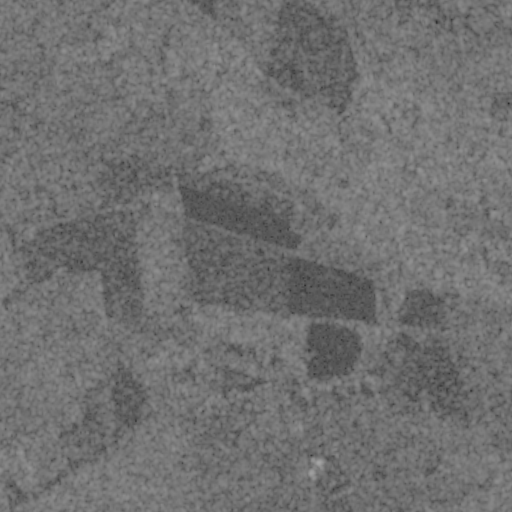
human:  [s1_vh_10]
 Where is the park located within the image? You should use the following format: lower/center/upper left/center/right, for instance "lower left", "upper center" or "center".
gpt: The park is located in the lower right of the image.
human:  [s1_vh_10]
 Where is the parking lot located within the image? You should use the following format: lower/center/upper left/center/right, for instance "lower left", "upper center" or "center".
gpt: The parking lot is located in the lower center of the image.
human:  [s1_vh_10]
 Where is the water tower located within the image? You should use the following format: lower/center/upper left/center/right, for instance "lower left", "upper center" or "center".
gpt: The water tower is located in the lower center of the image.
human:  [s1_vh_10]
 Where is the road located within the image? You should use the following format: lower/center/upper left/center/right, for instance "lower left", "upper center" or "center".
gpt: There is no road in the image.

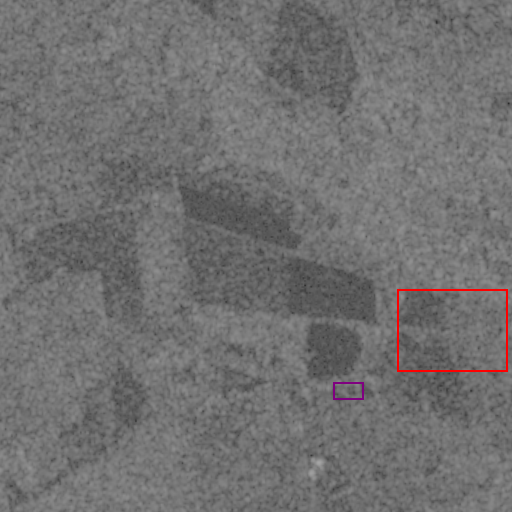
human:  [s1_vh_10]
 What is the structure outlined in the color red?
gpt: The structure outlined in red is a crop field.
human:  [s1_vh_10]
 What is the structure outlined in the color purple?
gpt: The structure outlined in purple is a park.
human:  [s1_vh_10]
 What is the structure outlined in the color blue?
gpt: There is no blue outline.